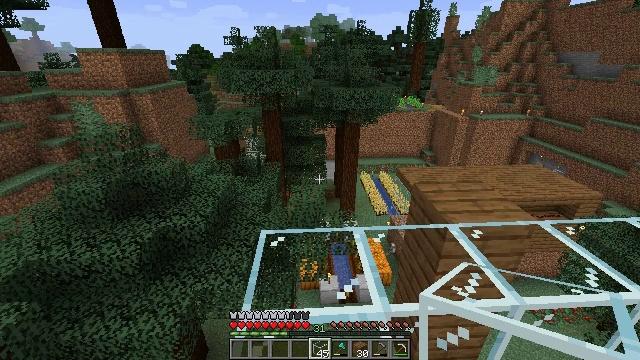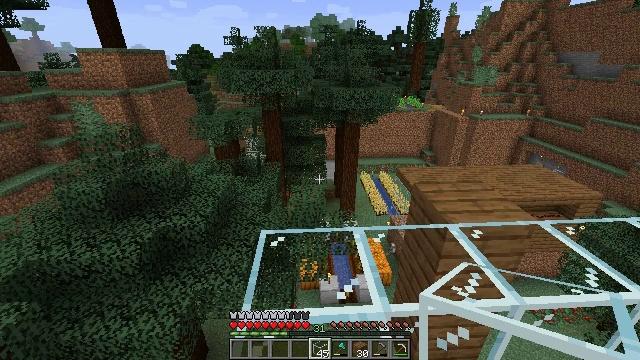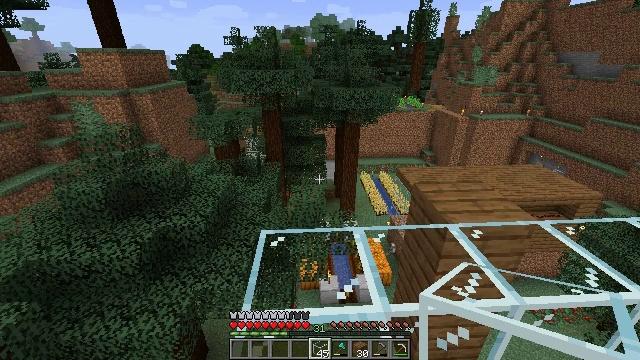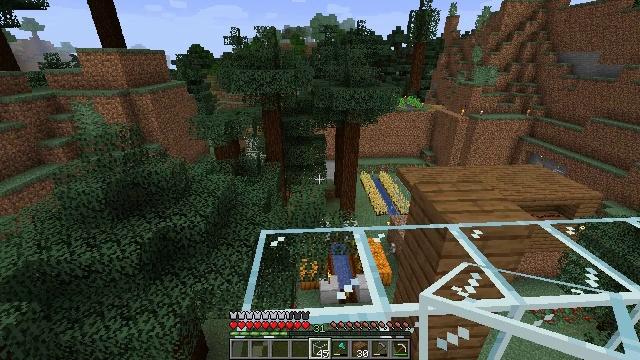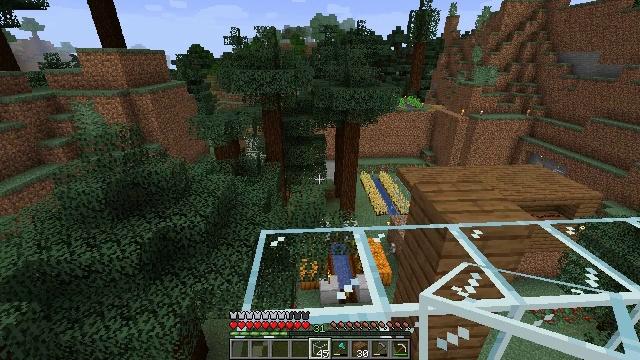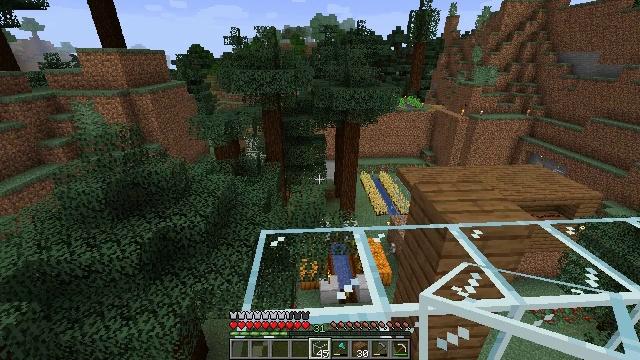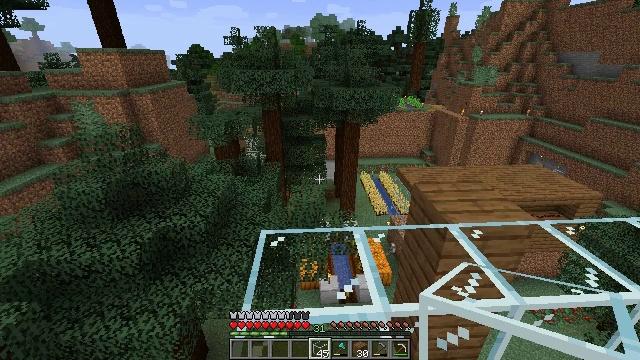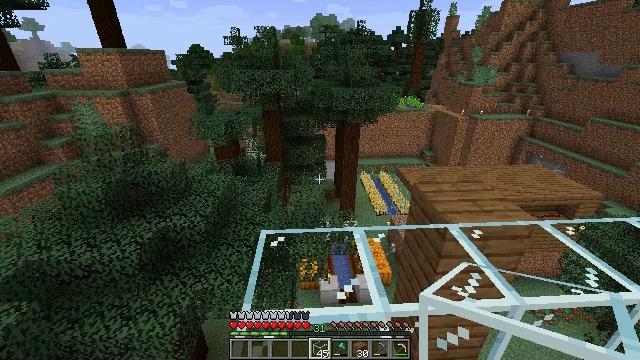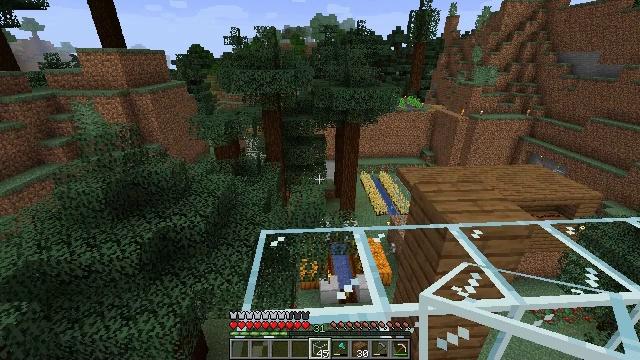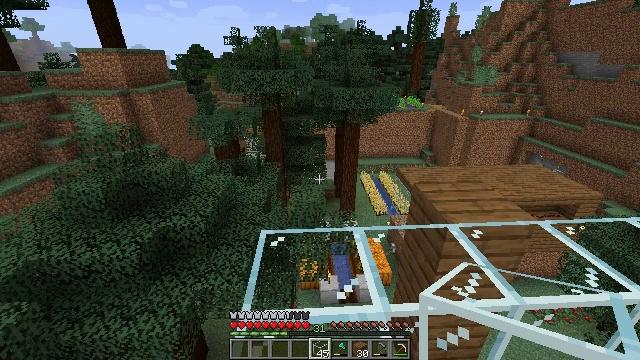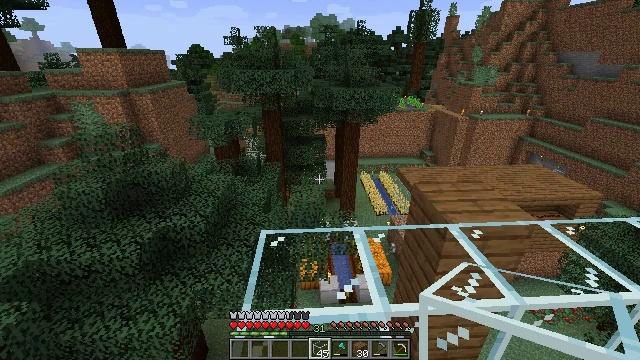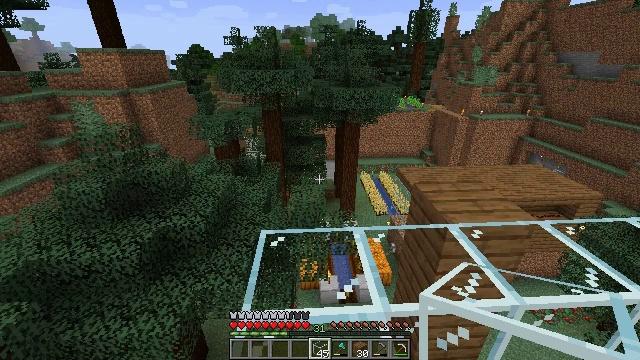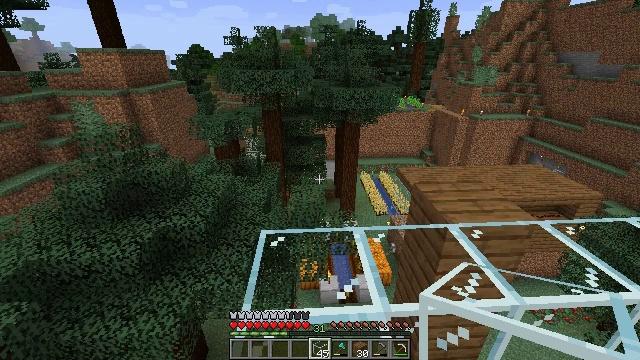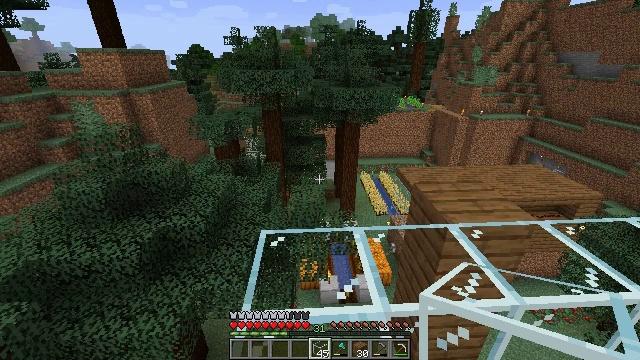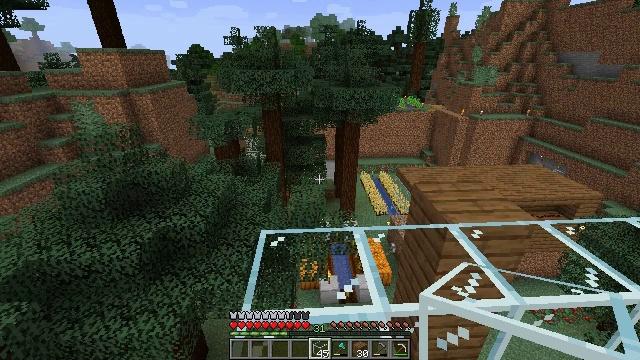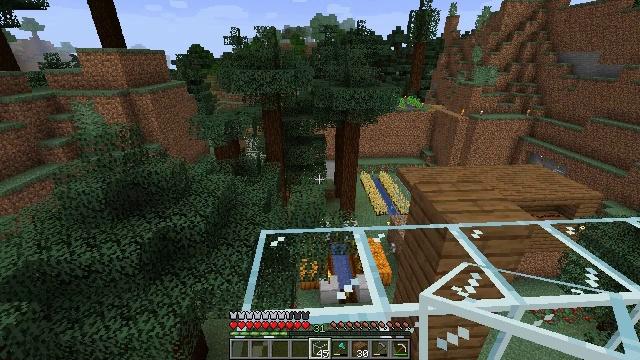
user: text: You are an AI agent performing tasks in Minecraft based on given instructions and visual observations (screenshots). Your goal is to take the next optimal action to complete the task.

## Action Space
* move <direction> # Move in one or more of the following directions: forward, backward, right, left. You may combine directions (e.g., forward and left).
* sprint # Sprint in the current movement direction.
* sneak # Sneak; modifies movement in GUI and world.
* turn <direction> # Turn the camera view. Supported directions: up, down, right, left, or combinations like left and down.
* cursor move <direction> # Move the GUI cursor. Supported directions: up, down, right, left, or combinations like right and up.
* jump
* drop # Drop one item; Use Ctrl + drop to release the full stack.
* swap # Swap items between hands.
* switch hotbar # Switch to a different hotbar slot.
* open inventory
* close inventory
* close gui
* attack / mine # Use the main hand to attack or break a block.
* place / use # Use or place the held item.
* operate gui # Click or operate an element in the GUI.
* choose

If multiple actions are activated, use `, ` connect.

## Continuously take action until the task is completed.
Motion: motion action
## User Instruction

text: Get spruce planks back into your inventory.
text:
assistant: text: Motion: no_op
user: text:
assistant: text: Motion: no_op
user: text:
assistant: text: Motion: no_op
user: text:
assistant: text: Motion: no_op
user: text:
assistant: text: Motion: no_op
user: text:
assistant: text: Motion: no_op
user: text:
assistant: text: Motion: no_op
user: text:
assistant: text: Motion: no_op
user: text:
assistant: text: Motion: no_op
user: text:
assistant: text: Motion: no_op
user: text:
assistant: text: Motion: no_op
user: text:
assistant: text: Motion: no_op
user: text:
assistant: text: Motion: no_op
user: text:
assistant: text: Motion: no_op
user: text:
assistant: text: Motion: no_op
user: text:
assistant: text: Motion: no_op
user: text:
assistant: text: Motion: no_op
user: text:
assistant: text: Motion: no_op
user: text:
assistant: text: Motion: no_op
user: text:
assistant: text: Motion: no_op
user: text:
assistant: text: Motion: no_op
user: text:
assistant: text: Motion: no_op
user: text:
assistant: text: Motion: no_op
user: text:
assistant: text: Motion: no_op
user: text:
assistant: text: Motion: no_op
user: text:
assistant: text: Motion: no_op
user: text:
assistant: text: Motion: no_op
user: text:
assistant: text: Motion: no_op
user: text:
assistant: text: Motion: no_op
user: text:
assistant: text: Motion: no_op